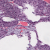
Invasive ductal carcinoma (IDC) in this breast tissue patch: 1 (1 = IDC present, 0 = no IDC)